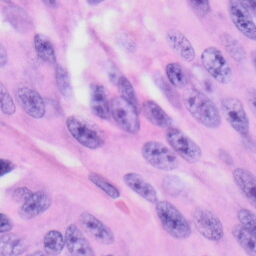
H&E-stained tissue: Skin